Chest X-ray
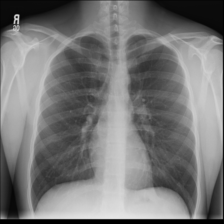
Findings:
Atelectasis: negative
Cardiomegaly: negative
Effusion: negative
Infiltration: negative
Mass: negative
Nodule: negative
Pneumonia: negative
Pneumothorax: negative
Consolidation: negative
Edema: negative
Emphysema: negative
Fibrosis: negative
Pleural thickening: negative
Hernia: negative